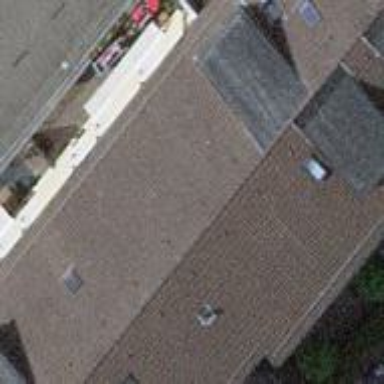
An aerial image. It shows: Gabled roof made of maroon roof tiles on apartment building.